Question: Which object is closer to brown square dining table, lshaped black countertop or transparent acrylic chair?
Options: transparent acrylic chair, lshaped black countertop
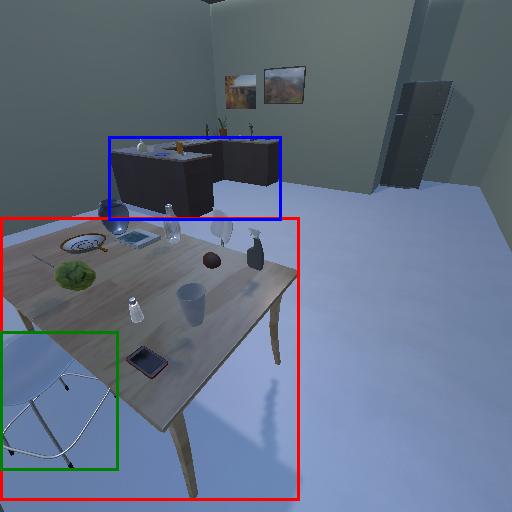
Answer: transparent acrylic chair